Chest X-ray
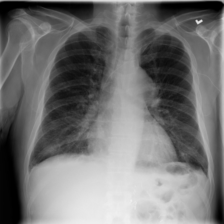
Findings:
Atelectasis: negative
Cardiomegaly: negative
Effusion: negative
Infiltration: negative
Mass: positive
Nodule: negative
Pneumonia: negative
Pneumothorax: negative
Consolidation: negative
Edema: negative
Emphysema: negative
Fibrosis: negative
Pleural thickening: negative
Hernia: negative